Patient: sex F, age 57
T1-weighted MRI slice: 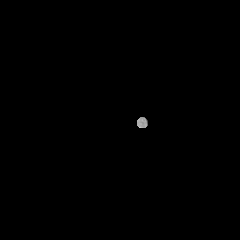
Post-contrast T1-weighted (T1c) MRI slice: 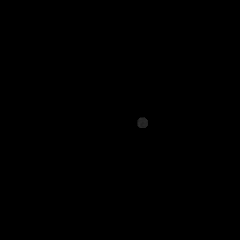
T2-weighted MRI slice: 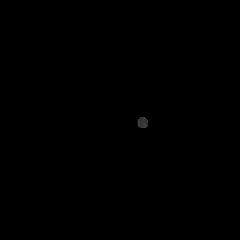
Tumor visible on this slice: no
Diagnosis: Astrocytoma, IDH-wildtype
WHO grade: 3